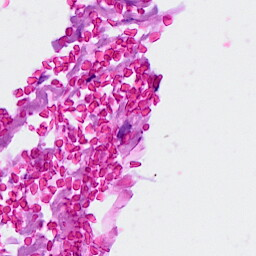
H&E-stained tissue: Breast